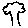
Label: tree